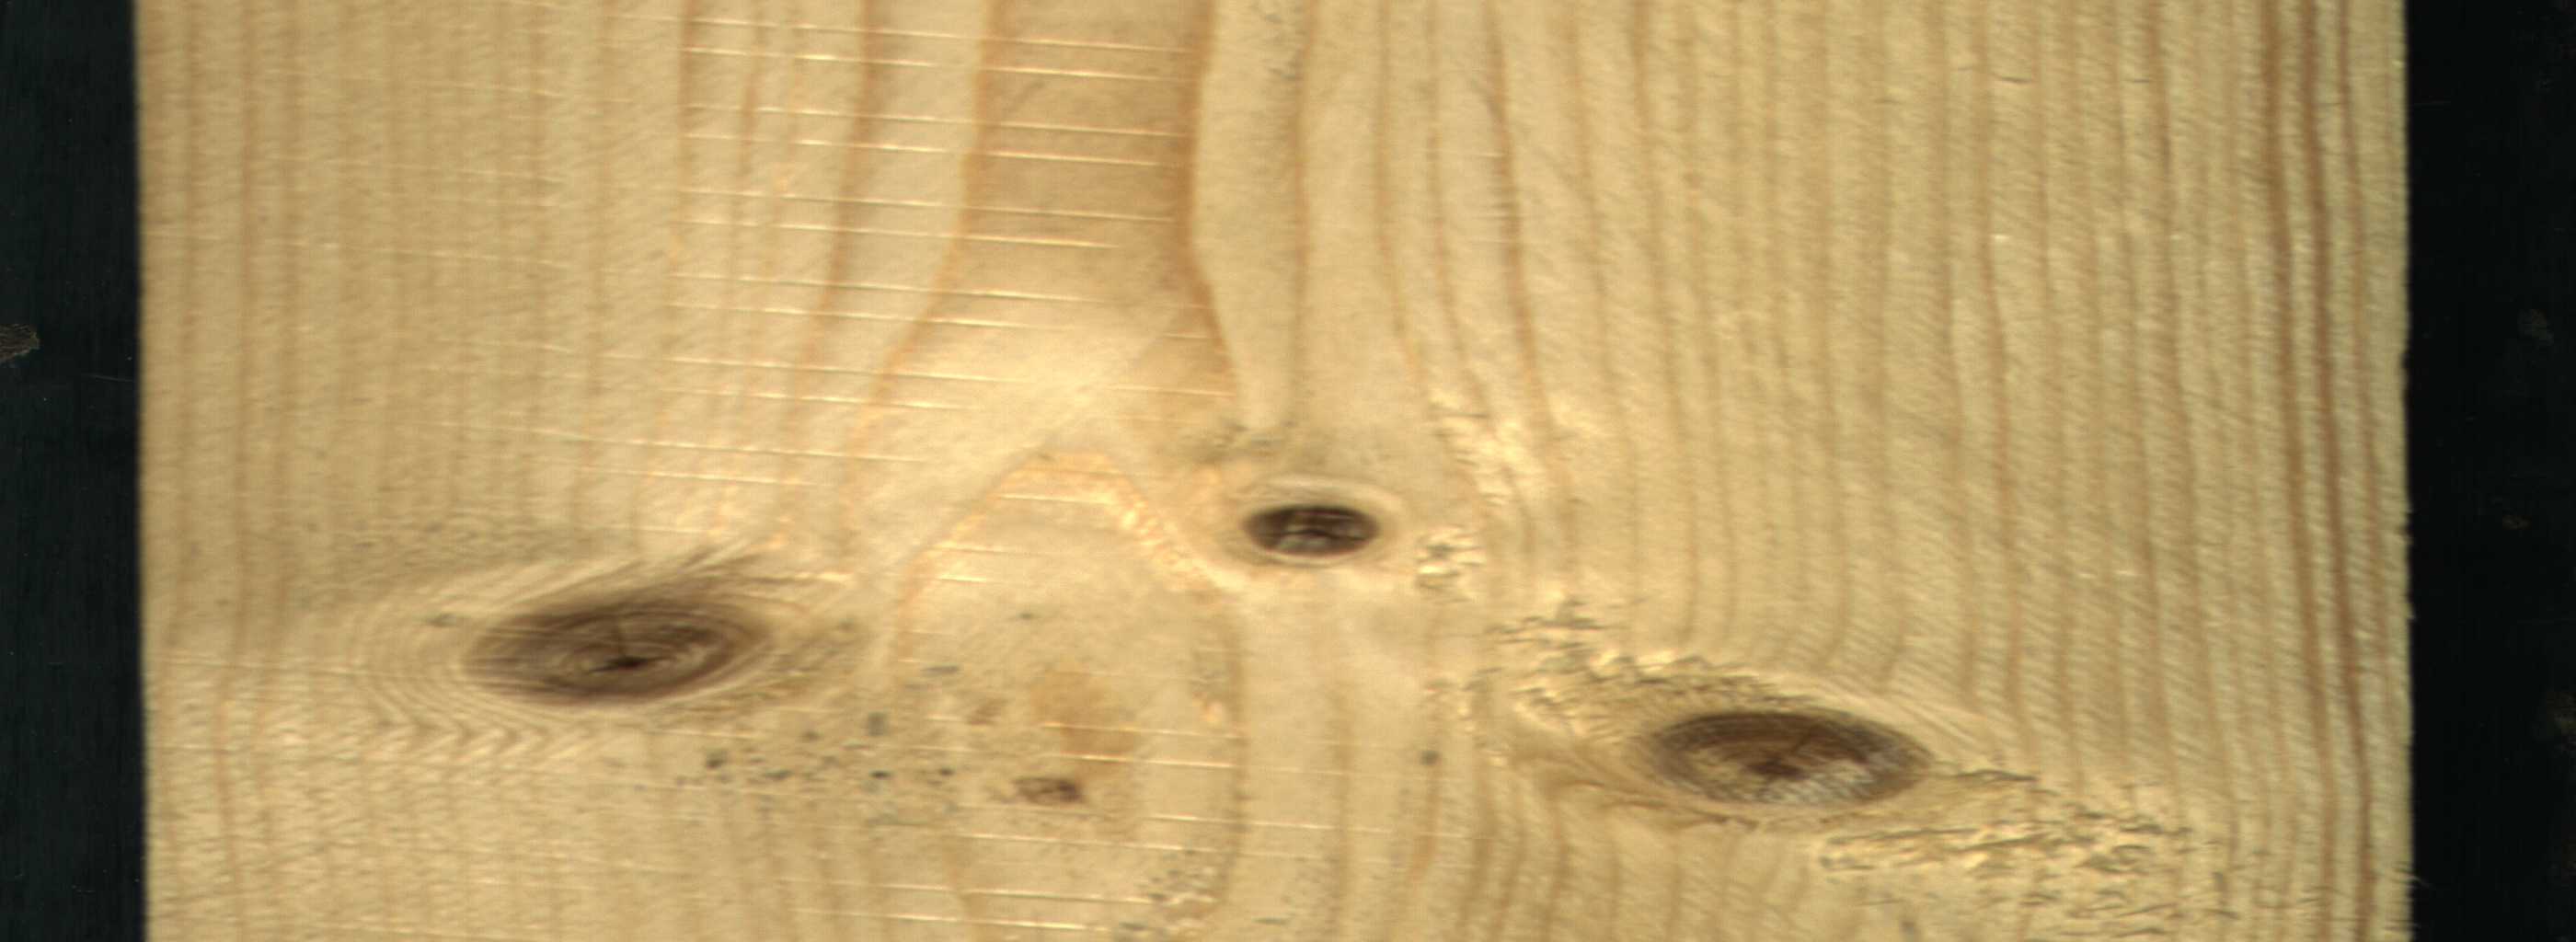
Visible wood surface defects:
Dead_Knot
Live_Knot
Live_Knot